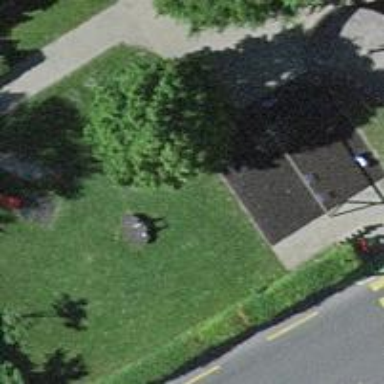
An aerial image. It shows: Park.